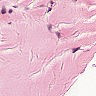
Metastatic tissue present: no